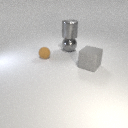
small brown rubber sphere to the left of large gray metal sphere